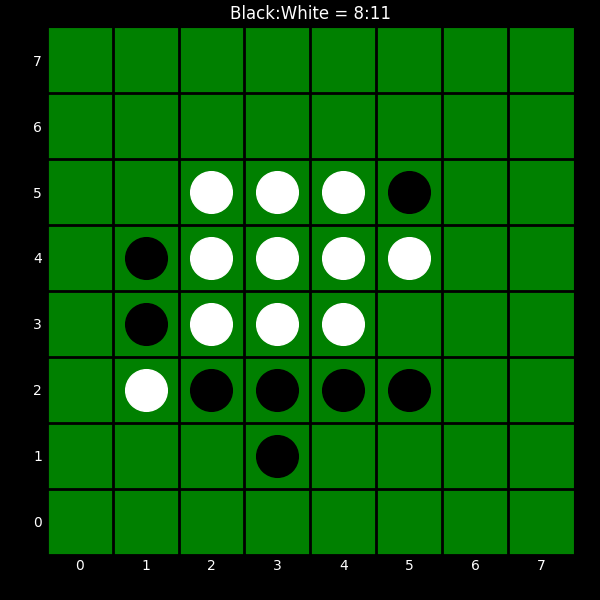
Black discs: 8
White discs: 11